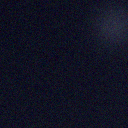
Screen state: off